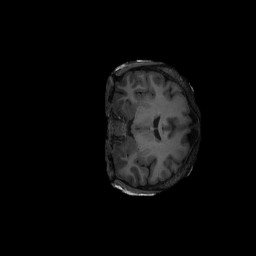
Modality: T1w
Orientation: coronal
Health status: ill
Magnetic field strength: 3 T